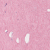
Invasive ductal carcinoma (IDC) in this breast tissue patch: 0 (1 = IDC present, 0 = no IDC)